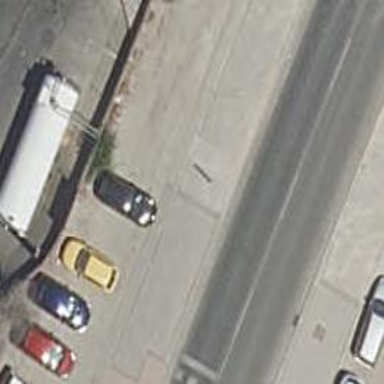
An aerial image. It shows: Bus stop with platform for public transport.